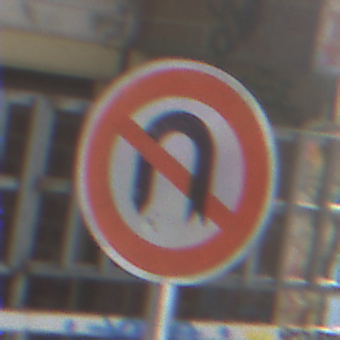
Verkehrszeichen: VerbotWenden
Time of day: Midday
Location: Roofed (Special)
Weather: Overcast
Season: NotSpecified
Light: Natural